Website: crate-barrel
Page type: address-validator
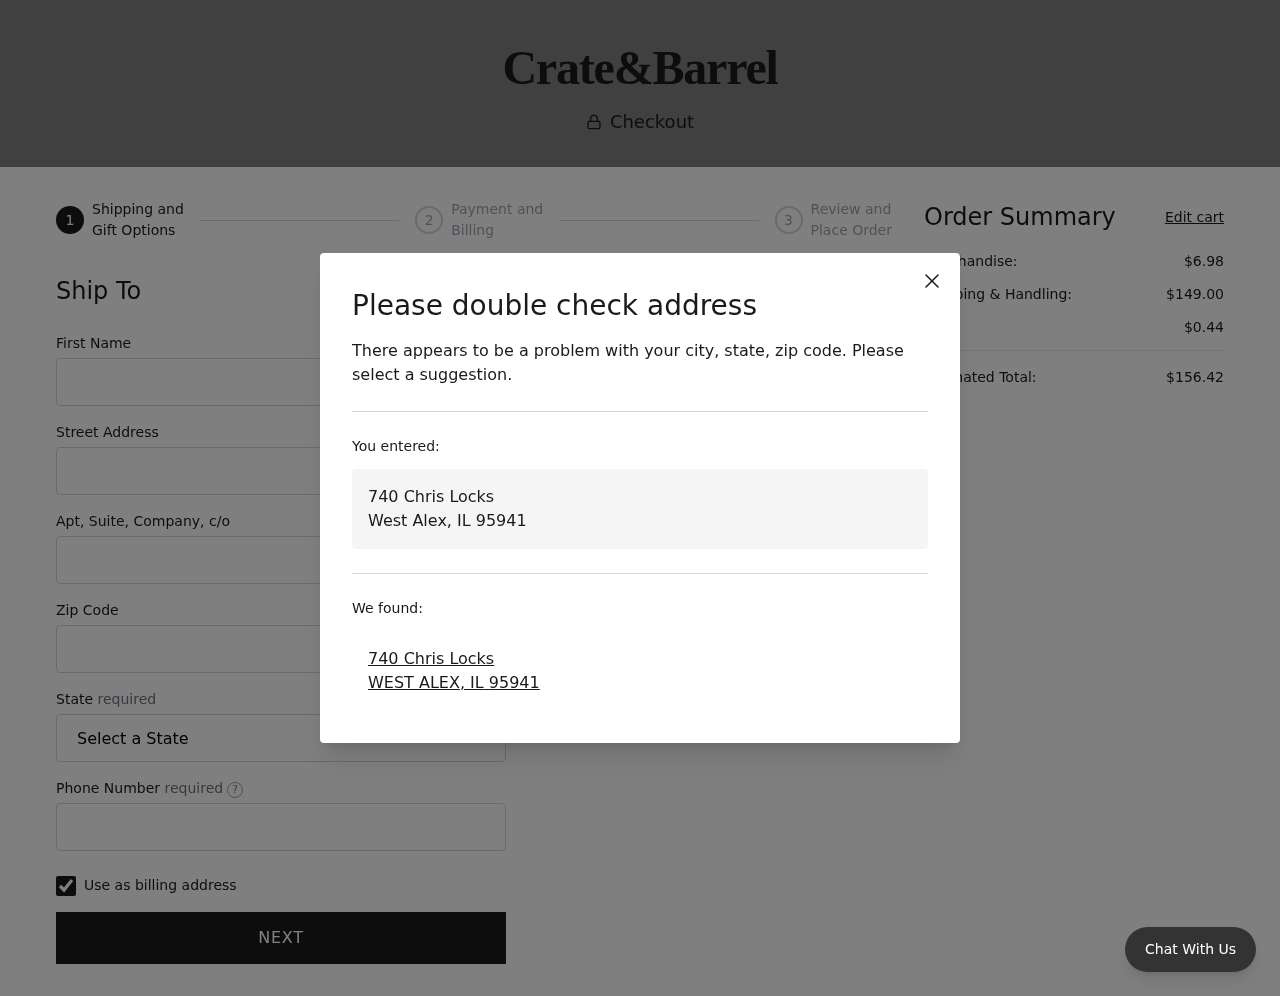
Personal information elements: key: PII_CITY
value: West Alex
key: PII_CITY
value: WEST ALEX
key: PII_FIRSTNAME
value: John
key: PII_PHONE
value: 7297060076
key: PII_POSTCODE
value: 95941
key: PII_STATE
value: Illinois
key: PII_STATE_ABBR
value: IL
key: PII_STREET
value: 740 Chris Locks
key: PII_STREET2
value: Suite 396
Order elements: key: ORDER_SUBTOTAL
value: $6.98
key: ORDER_SHIPPING_COST
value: $149.00
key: ORDER_TAX
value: $0.44
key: ORDER_TOTAL
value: $156.42